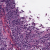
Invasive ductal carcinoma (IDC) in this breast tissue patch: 1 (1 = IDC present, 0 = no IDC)